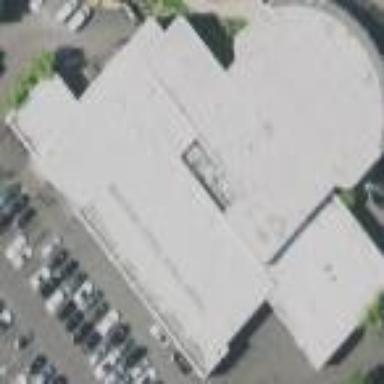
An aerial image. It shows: Car shop building.